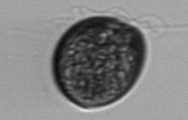
Label: Prorocentrum